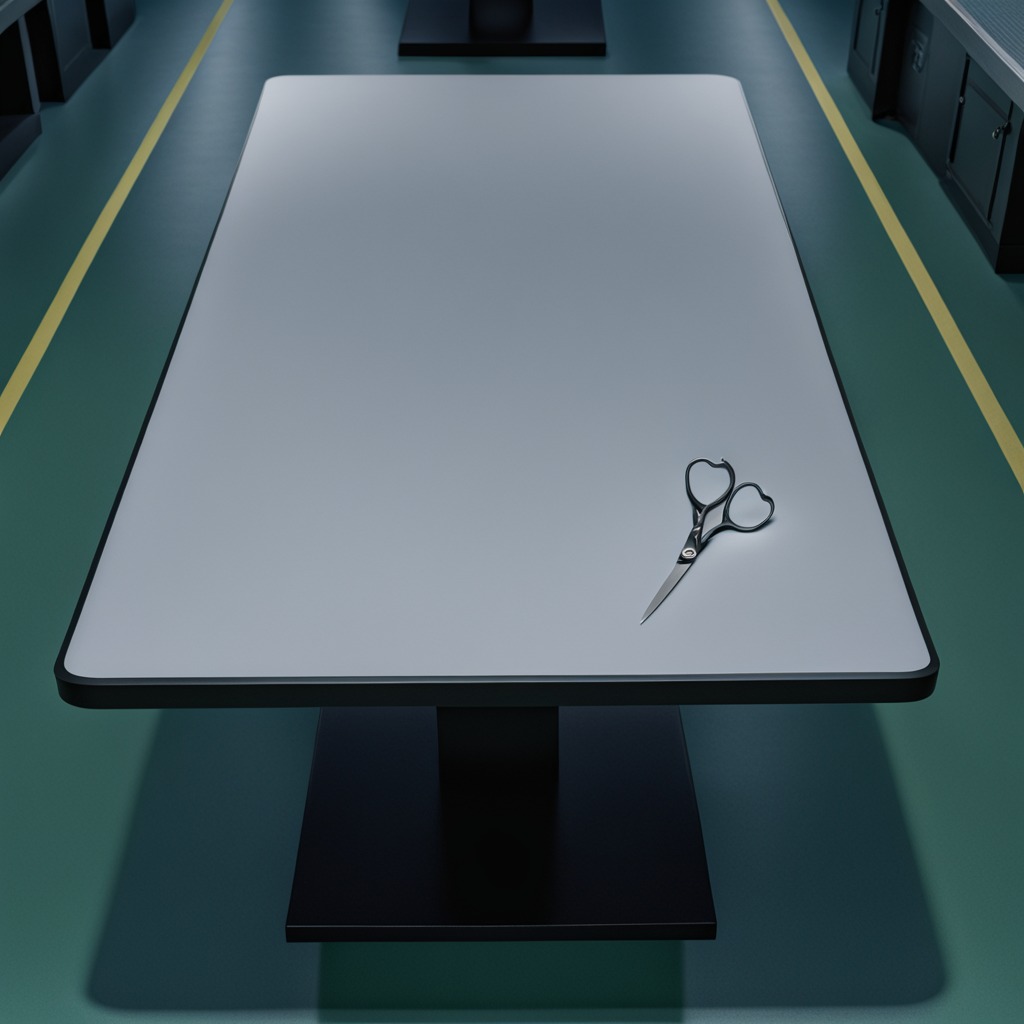
A scissor lies on the table.